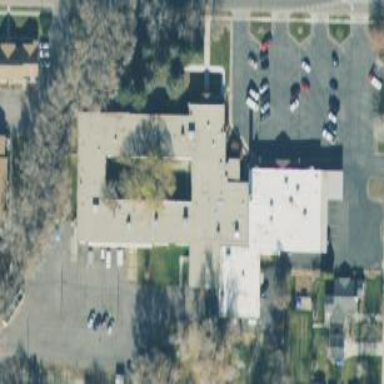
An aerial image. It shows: Nursing home.